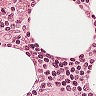
Metastatic tissue present: no